Question: Please find the code below for a <URL>, I do not know how to sort them inside the server.R code.
WIth the below code I am able to display the bar chart and change it but ordering the data seems to be an issue.
ui.R
'''
library(shiny)
library(ggplot2)
shinyUI(fluidPage(
column(12,offset=5,
titlePanel("Template Type by Hours")),
br(),
h6(textOutput("text1")),
fluidRow(
column(4,offset=0,
wellPanel(
selectInput("var","Hours",
choices = colnames(sum1[2:8]),selected ="hrs_0to1")))),
column(12,offset=0,
plotOutput("stack", height=550,width=1300)
),
column(12,
dataTableOutput("table1")
)
))
'''
server.R
'''
library(shiny)
library(ggplot2)
library(scales)
library(dplyr)
a<-theme(panel.grid.minor.y=element_blank(),panel.grid.major.y=element_blank(),
panel.background=element_rect(fill="white",colour=NA),
axis.ticks=element_blank(),axis.text.x = element_text(angle = 80, vjust = 1, hjust=1),
legend.position="none")
#cbPalette <- c("#999999", "#E69F00", "#56B4E9", "#009E73", "#F0E442", "#0072B2", "#D55E00", "#CC79A7")
#cbbPalette <- c("#000000", "#E69F00", "#56B4E9", "#009E73", "#F0E442", "#0072B2", "#D55E00", "#CC79A7")
#sum1<-read.csv("E:/R/shiny/FirstTryShiny-Version-3/data/sum1.csv", header= TRUE,sep=",")
#sum1<-sum1[,-9]
shinyServer(function(input,output){
output$text1<- renderText({
paste("Template 1 is:",input$var)})
output$stack<-renderPlot({
p<-ggplot(data = sum1,aes_string("TicketType",input$var,fill="TicketType"))+
geom_bar(stat="identity") +
scale_colour_continuous(low="#56B4E9",high ="#009E73") + ggtitle("Distribution for Templates")+
geom_text(aes_string(label=input$var),size=3.5,vjust=1,colour="black")
print(p+a)})
output$table1<-renderDataTable({sum1})
})
'''
Data Structure
'''
> str(sum1)
'data.frame': 37 obs. of 8 variables:
$ TicketType : Factor w/ 37 levels "Address change",..: 1 2 3 4 5 6 7 8 9 10 ...
$ hrs_0to1 : num 4.04 21.39 0.14 24.95 0 ...
$ hrs_1to6 : num 3.08 32.03 0.18 9.3 0 ...
$ hrs_6to12 : num 3.06 23.68 0.28 19.5 0.09 ...
$ hrs_12to24 : num 2.5 18.07 0.09 6.02 0.05 ...
$ hrs_24to48 : num 1.32 7.41 0.11 1.43 0.08 0.64 0.08 1.99 0 4.74 ...
$ hrs_48to96 : num 0.76 3.31 0.24 0.27 0 2.25 0.27 1.46 0.09 5.38 ...
$ hrs_above96: num 0 1.97 0 0 0 3.95 0.66 3.29 0 3.29 ...
'''

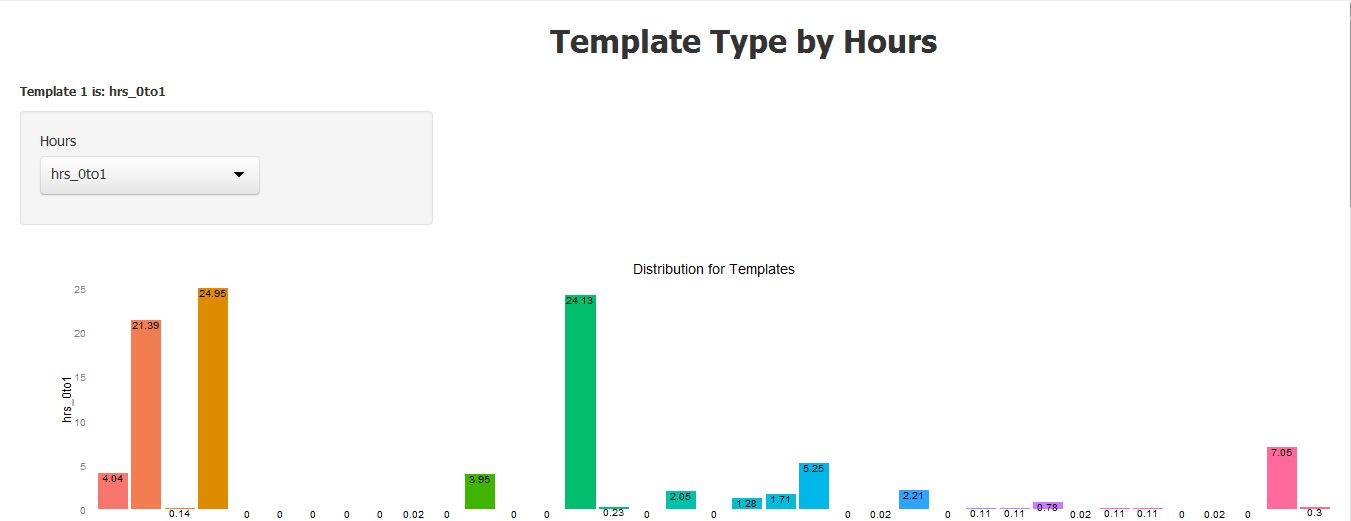
Answer: You just have to use the sorting as in:
'''
sum2$TicketType<- reorder(sum2$TicketType, -sum2[,input$var])
'''
This works just fine for me.
'''
library(shiny)
library(ggplot2)
library(scales)
library(dplyr)
a<-theme(panel.grid.minor.y=element_blank(),panel.grid.major.y=element_blank(),
panel.background=element_rect(fill="white",colour=NA),
axis.ticks=element_blank(),axis.text.x = element_text(angle = 80, vjust = 1, hjust=1),
legend.position="none")
#cbPalette <- c("#999999", "#E69F00", "#56B4E9", "#009E73", "#F0E442", "#0072B2", "#D55E00", "#CC79A7")
#cbbPalette <- c("#000000", "#E69F00", "#56B4E9", "#009E73", "#F0E442", "#0072B2", "#D55E00", "#CC79A7")
#sum1<-read.csv("E:/R/shiny/FirstTryShiny-Version-3/data/sum1.csv", header= TRUE,sep=",")
#sum1<-sum1[,-9]
sum1 <- data.frame(TicketType=c("Test1", "Test2", "Test3", "Test4"),hrs_0to1=c(4.04,21.39,0.14,24.95), hrs_1to6=c(3.08, 32.03, 0.18, 9.3))
shinyServer(function(input,output){
output$text1<- renderText({
paste("Template 1 is:",input$var)})
output$stack<-renderPlot({
sum1$TicketType<- reorder(sum1$TicketType, -sum1[,input$var])
p<-ggplot(data = sum1,aes_string("TicketType",input$var,fill="TicketType"))+
geom_bar(stat="identity") +
scale_colour_continuous(low="#56B4E9",high ="#009E73") + ggtitle("Distribution for Templates")+
geom_text(aes_string(label=input$var),size=3.5,vjust=1,colour="black")
print(p+a)})
output$table1<-renderDataTable({sum1})
})
'''